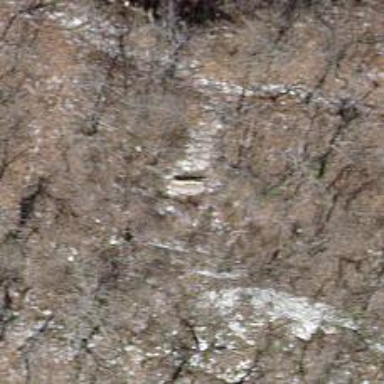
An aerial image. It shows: Brown bench.